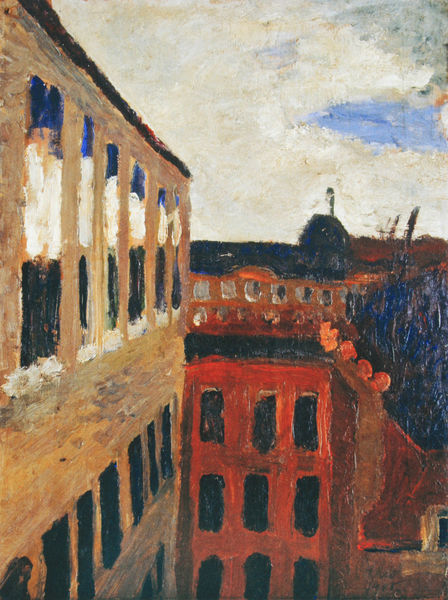
Titel: Blick aus dem Atelierfenster der Künstlerin in Paris
Künstler: Paula Modersohn-Becker
Standort: Bremen
Institution: Kunsthalle
Schlagwörter: blau, gemälde, himmel, meer, wasser, weiß, wolken, cezanne, gelb, grob, menschen, ocker, stadt, braun, fenster, glas, kreide, orange, schwarz, straße, ausblick, dach, gebäude, haus, rot, wolke, beige, expressionismus, malerei, architektur, spiegel, öl, häuser, spiegelung, kirche, schornstein, garten, aussicht, balkon, fassade, fassaden, perspektive, türen, abstrakt, dächer, giebel, farbe, hof, fabrik, industrie, kuppel, flucht, bögen, innenhof, expressionistisch, reihe, malen, urban, etagen, zentrum, wohnen, etage, durchsicht, hochhaus, hochhäuser, blaub, fauve, jhimmel, stadtgemälde, schwarze schluchten